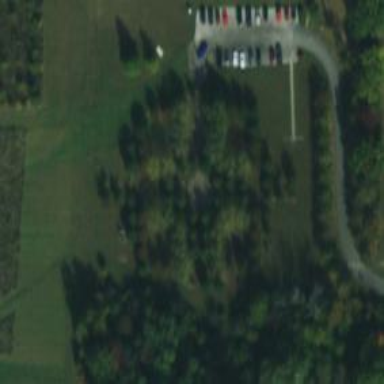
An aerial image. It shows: Memorial site with historic significance.